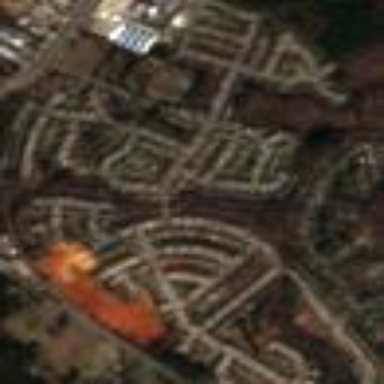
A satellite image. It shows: This residential area consists of single-family homes.